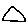
Label: triangle